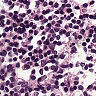
Metastatic tissue present: no